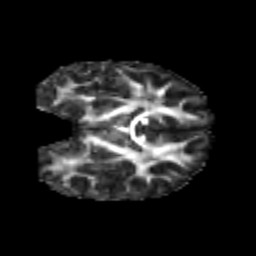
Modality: FA
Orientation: coronal
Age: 7
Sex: male
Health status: healthy